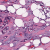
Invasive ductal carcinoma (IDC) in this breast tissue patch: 1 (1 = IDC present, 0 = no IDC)